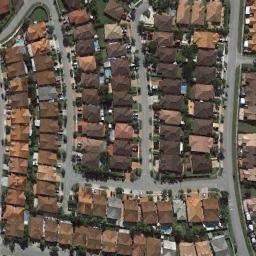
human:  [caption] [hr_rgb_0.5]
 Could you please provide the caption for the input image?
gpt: The dense residential is next to the road .

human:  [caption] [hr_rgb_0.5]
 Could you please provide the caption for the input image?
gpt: There are many roads and neatly arranged houses and trees in densely populated areas .

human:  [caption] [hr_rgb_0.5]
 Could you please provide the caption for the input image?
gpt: The houses are many and neatly arranged .

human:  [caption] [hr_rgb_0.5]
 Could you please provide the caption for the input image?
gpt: A dense residential area has lots of medium residences arranged neatly while some roads go through the residential area .

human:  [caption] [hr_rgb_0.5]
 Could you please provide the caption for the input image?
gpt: There are many brown buildings arranged neatly on dense residential area .